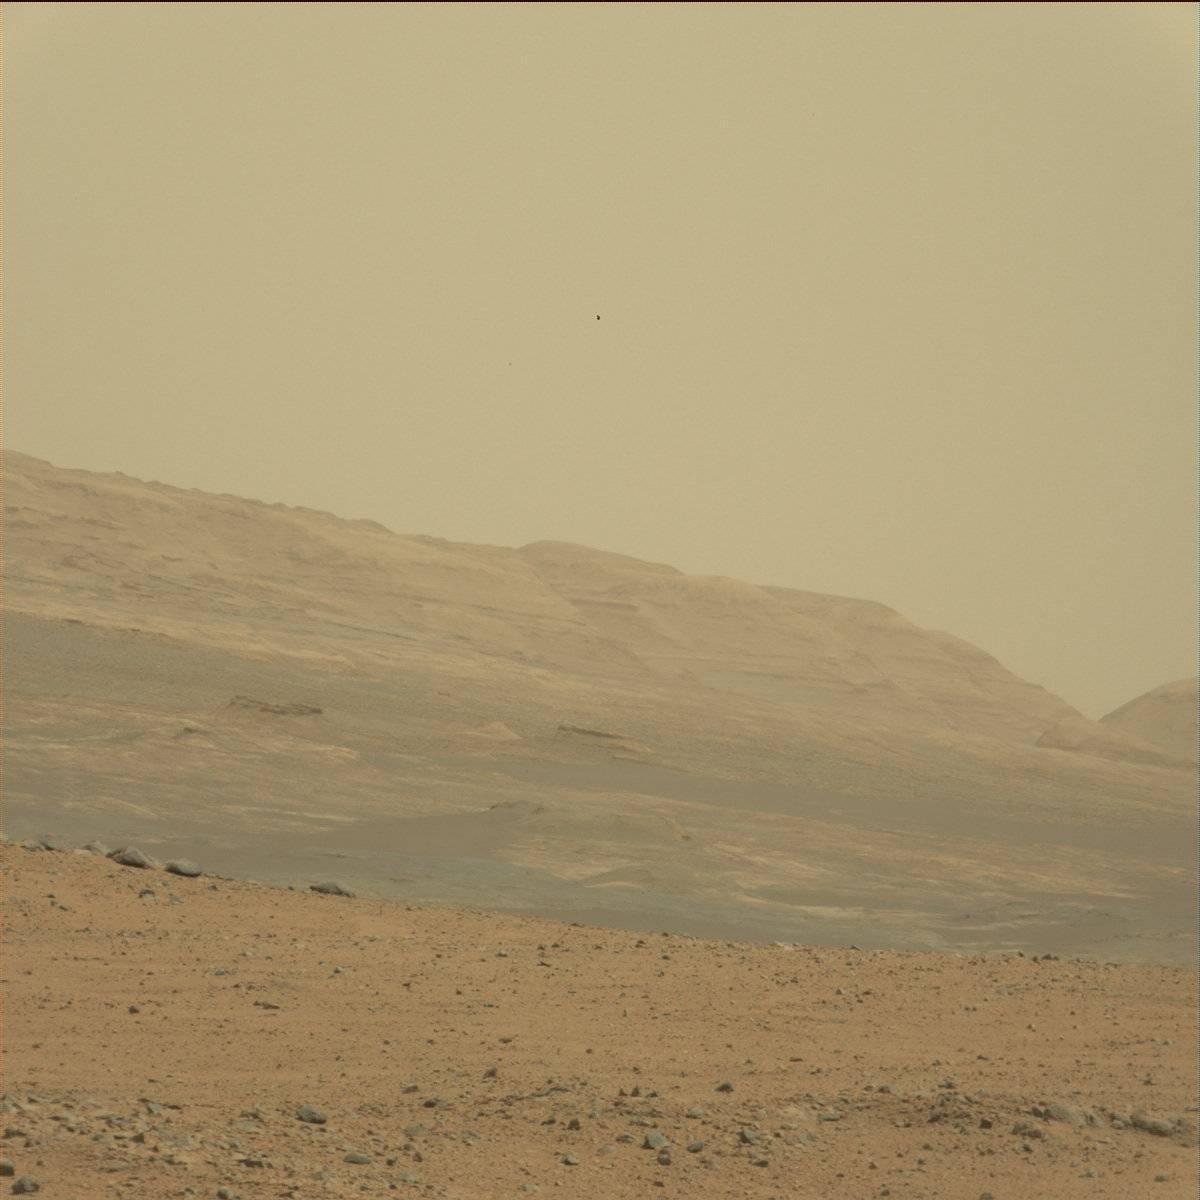
Terrain classes present: Ridge, Rock, Sand / Soil, Sky